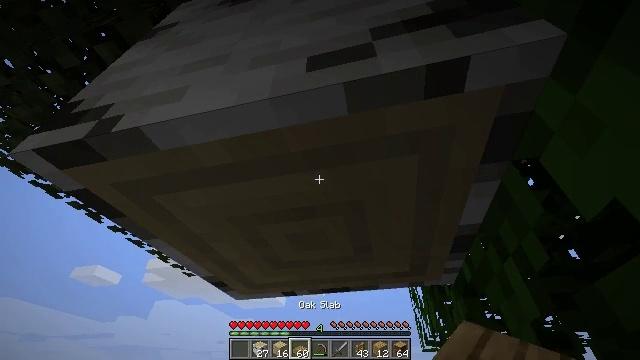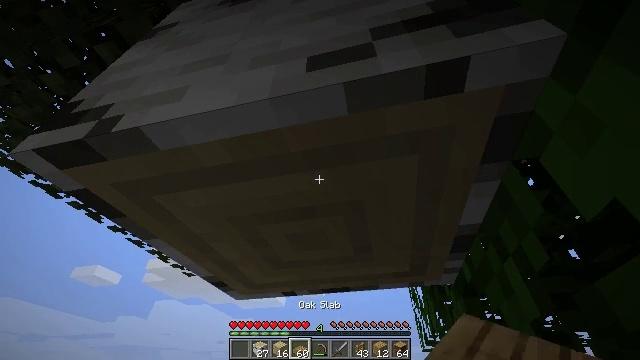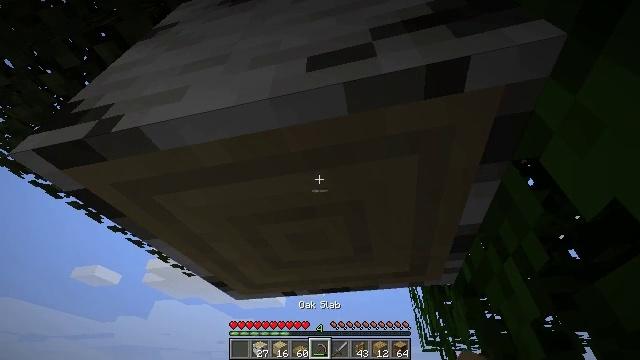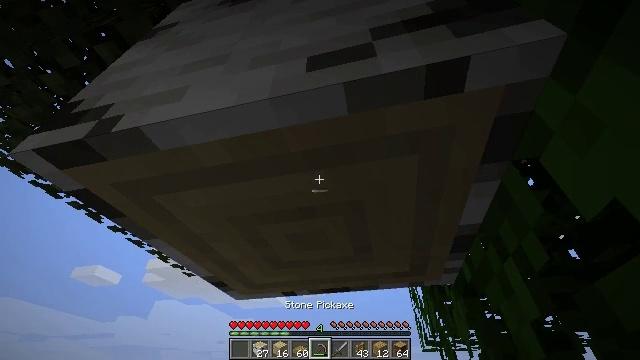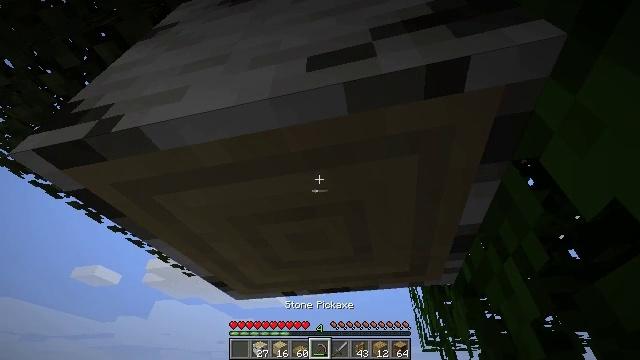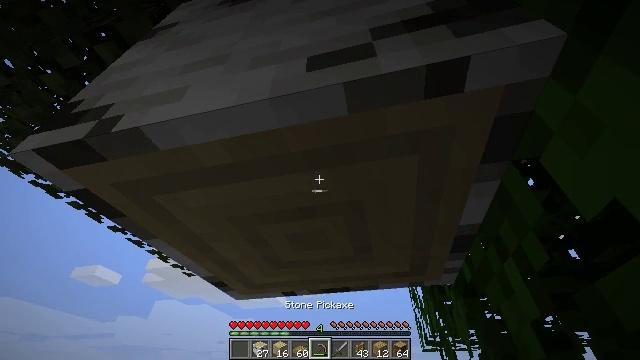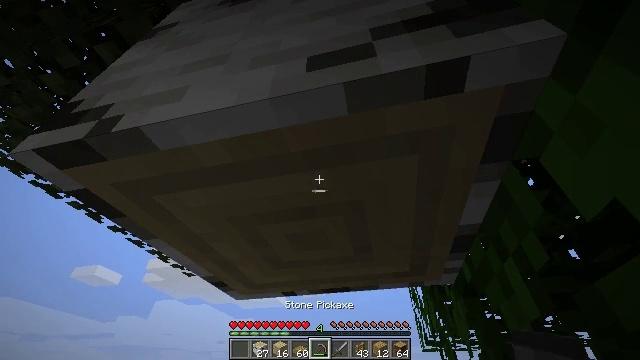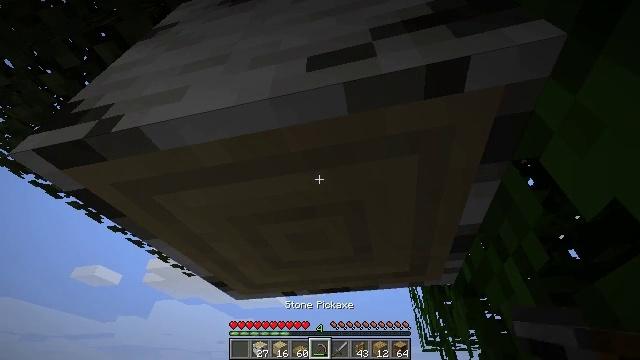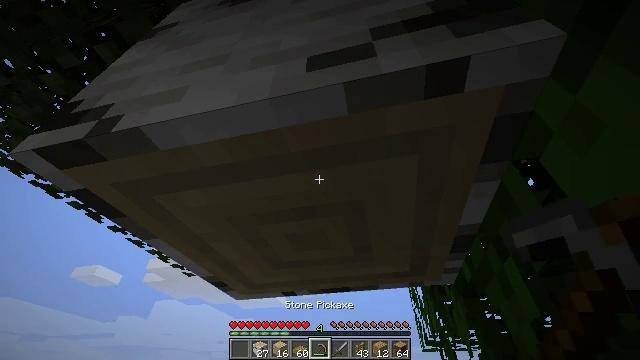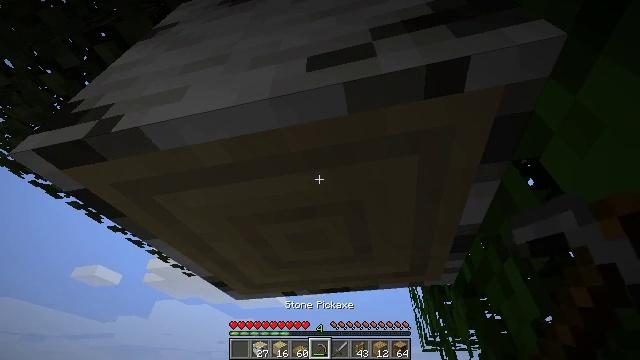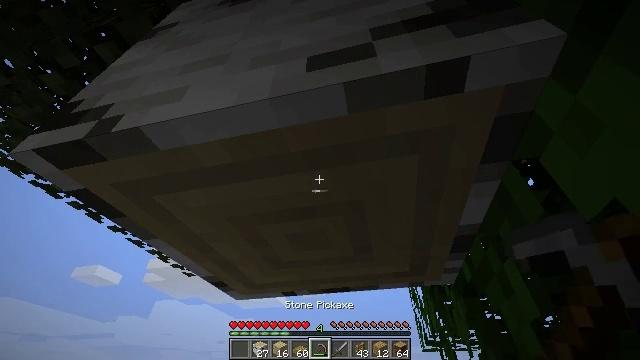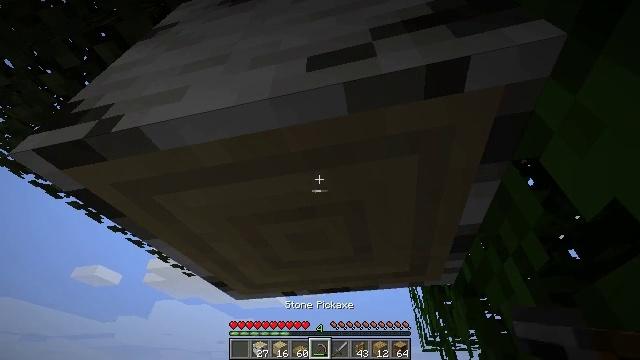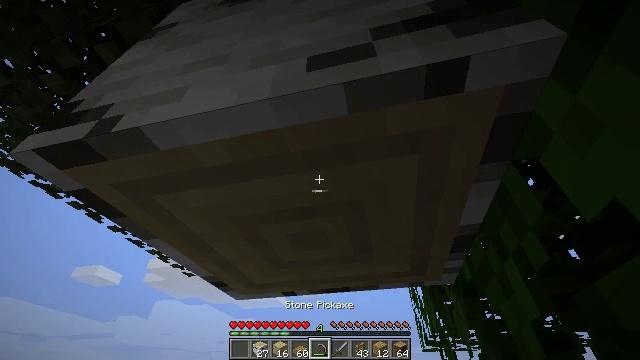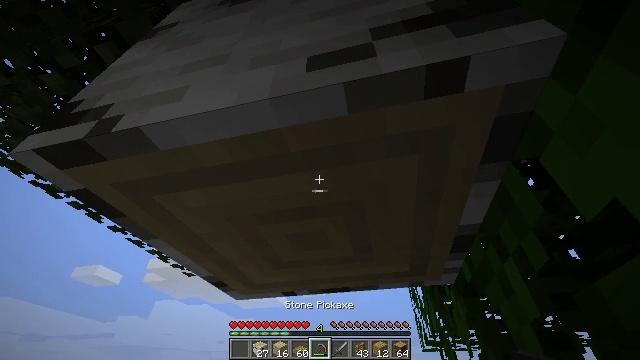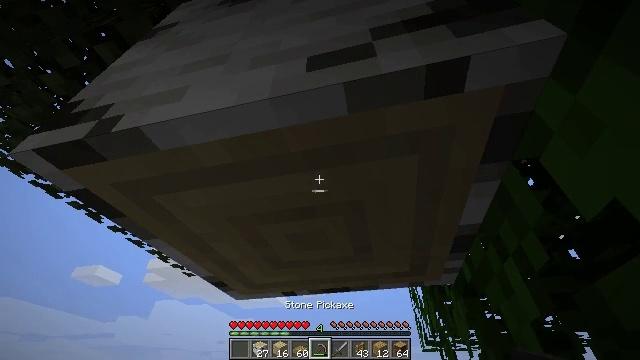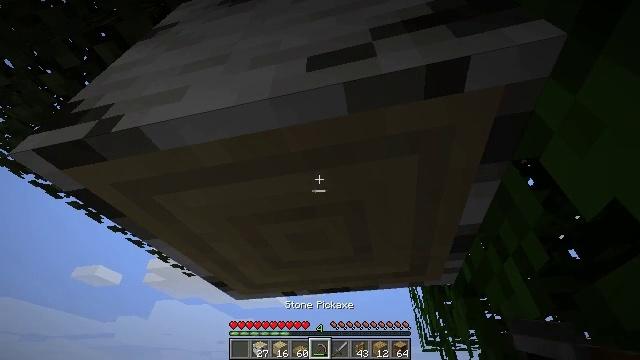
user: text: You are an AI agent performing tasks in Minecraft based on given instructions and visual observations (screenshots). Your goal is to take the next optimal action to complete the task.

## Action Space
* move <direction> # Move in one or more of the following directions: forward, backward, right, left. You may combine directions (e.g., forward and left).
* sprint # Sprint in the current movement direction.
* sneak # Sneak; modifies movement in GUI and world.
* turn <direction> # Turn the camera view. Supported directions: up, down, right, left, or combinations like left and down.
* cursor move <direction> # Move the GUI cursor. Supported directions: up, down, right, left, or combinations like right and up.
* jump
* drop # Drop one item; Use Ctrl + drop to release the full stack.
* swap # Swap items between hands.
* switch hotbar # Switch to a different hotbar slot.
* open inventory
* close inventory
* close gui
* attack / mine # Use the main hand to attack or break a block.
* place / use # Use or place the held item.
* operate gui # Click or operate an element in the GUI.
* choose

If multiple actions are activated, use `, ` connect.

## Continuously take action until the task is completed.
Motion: motion action
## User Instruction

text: Mine the birch log from the tree.
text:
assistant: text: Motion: no_op
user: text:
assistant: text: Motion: switch to hotbar 4, 5
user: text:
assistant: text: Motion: switch to hotbar 4, 5
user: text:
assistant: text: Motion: switch to hotbar 4, 5
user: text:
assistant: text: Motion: switch to hotbar 4, 5
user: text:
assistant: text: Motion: switch to hotbar 5
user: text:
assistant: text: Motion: no_op
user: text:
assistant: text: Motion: no_op
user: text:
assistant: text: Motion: no_op
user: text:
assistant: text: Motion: no_op
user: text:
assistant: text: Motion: switch to hotbar 5
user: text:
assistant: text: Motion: switch to hotbar 5
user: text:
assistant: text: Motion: switch to hotbar 5
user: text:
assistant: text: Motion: switch to hotbar 5
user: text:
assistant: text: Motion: switch to hotbar 5
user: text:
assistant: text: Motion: no_op
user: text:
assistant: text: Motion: no_op
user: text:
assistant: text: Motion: no_op
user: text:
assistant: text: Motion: no_op
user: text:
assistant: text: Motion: no_op
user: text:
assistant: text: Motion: no_op
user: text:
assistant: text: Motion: switch to hotbar 5, 6
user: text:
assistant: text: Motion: switch to hotbar 5, 6
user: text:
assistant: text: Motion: switch to hotbar 5, 6
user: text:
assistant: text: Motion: switch to hotbar 5
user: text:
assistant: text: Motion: no_op
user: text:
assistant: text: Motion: no_op
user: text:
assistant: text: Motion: no_op
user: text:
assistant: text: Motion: no_op
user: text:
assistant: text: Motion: no_op